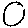
Label: circle